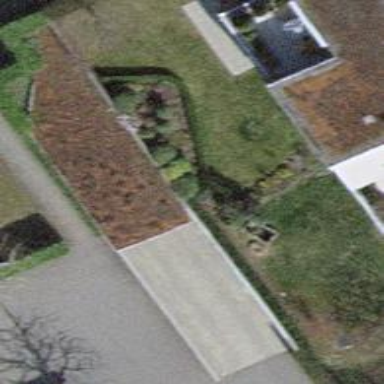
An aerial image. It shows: Parking entrance.